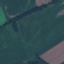
Label: AnnualCrop